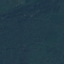
Land use / land cover: Forest